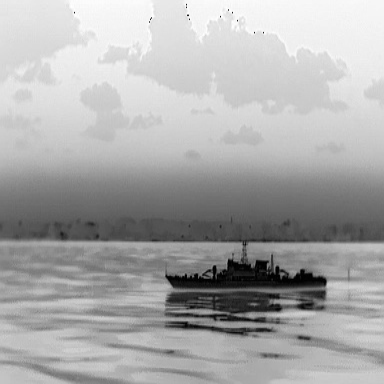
There is a warship in the infrared image.